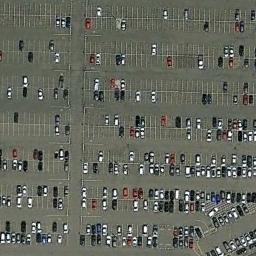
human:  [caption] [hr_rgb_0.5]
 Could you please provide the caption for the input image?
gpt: There are many yellow signs in the parking lot .

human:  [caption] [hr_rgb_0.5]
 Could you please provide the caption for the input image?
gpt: Many cars of different styles are on the parking lot .

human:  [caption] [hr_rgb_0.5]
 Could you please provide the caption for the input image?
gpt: The parking lot is full of cars .

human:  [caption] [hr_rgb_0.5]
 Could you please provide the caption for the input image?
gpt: The parking lot has some parked cars of different colors but lots of parking spaces are still empty .

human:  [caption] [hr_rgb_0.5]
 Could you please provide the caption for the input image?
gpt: There are many cars and many empty space on the parking lot .